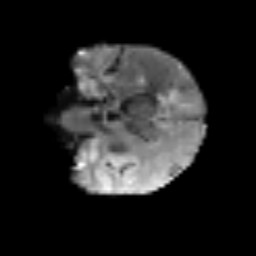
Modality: T2w
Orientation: coronal
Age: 64
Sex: male
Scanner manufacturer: siemens
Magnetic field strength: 3 T
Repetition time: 3.2 s
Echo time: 0.081 s